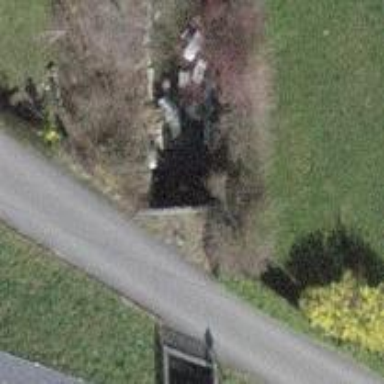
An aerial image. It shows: Culvert tunnel under ditch.